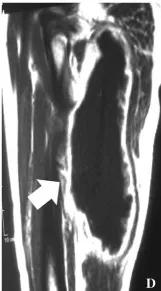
Fifty-five-year-old woman with foreign body granuloma of the left posterior thigh. D: The peripheral area of the lesion (arrow) was strongly enhanced after gadolinium injection.
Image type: radiology (mri)